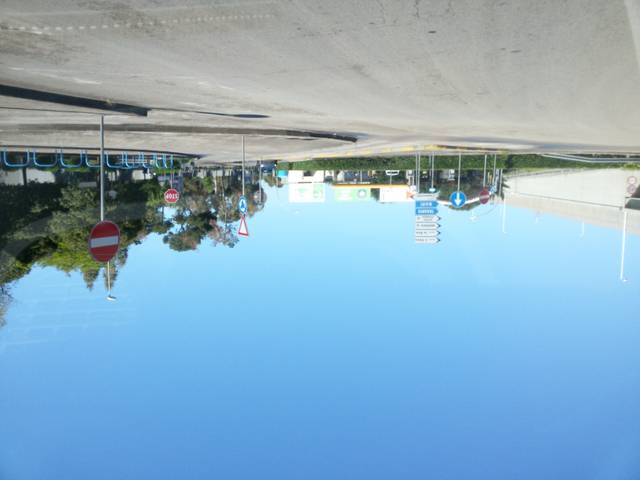
Region: Italy
Coordinates: 40.626, 17.92